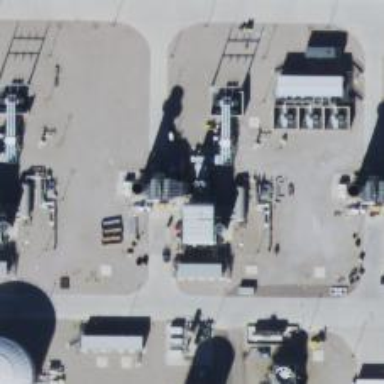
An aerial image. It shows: Gas-powered generator. It is gas turbine type generator.